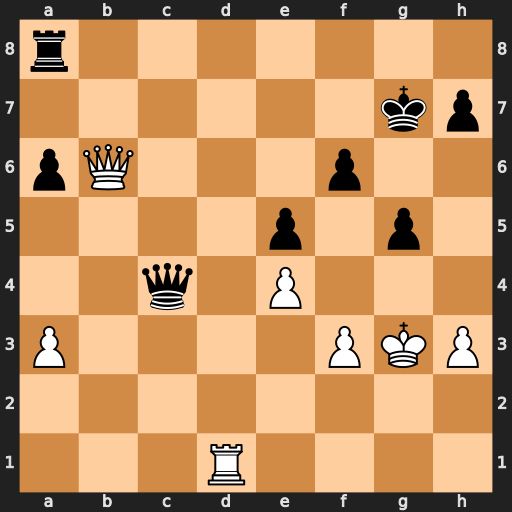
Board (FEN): r7/6kp/pQ3p2/4p1p1/2q1P3/P4PKP/8/3R4
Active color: w
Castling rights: -
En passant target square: -
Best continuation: Qb7+ Kg6 Qxa8